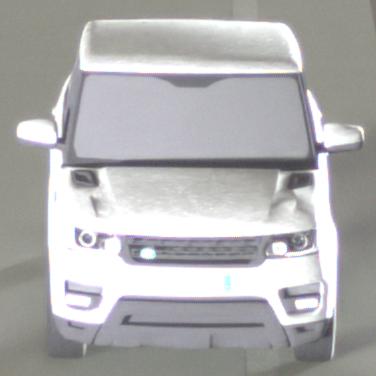
Make: Land Rover
Model: Range Rover Sport 5.0 V8 SC
Detailed model: Range Rover Sport (II)
Model produced from: 2013/09
Model produced until: 2015/07
Doors: 5
Color: white
Road condition: dry road
Daytime: midday
Contrast: medium contrast